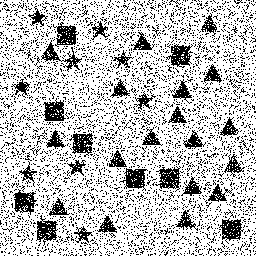
Squares: 9
Triangles: 18
Stars: 9
Total shapes: 36